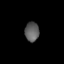
Tissue: lung
Cell type: Others
Senescence score: 0.2153
Nuclear area (px): 270
Mean DAPI intensity: 92.922